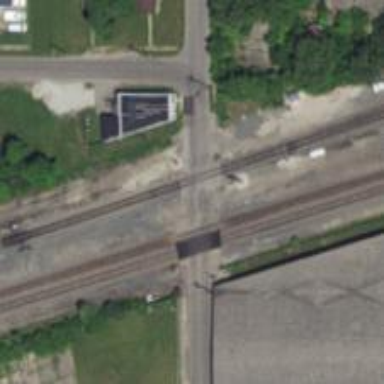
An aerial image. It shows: Crossing for the railway.